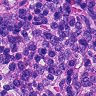
Metastatic tissue present: no